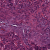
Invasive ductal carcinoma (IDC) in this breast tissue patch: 1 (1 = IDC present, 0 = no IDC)